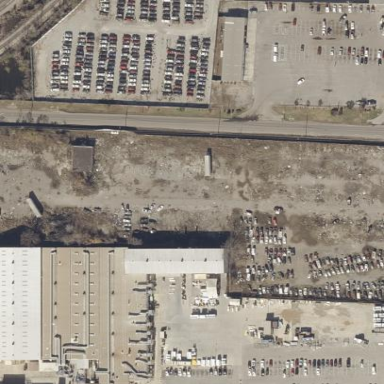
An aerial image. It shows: Industrial area designated as scrap yard.